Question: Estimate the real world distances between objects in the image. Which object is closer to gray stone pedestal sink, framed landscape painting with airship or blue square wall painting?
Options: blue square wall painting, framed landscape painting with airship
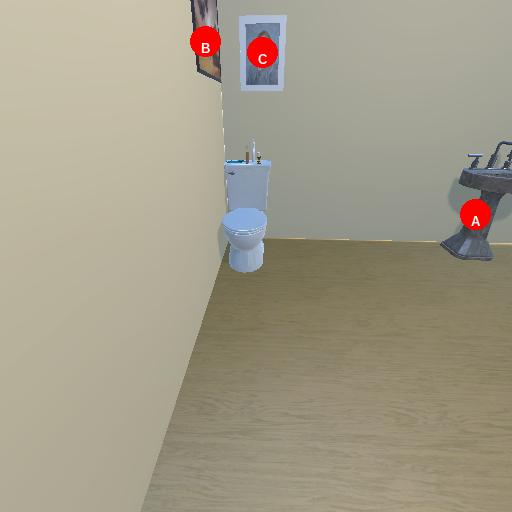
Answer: blue square wall painting